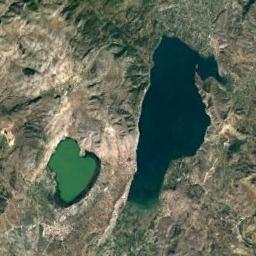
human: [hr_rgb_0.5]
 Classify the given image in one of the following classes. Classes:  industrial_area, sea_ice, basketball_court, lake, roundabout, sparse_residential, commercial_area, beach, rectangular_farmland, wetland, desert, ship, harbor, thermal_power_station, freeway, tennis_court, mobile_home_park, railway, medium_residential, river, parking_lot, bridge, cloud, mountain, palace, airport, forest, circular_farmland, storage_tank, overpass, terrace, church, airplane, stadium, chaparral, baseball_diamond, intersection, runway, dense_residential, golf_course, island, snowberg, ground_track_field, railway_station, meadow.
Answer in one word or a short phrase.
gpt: lake